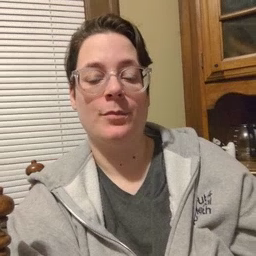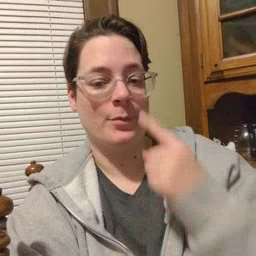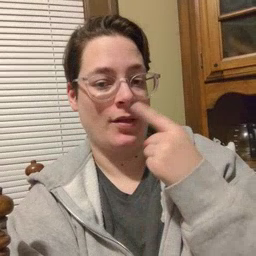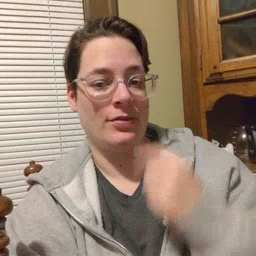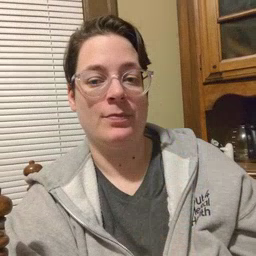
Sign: mouth